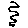
Label: zigzag